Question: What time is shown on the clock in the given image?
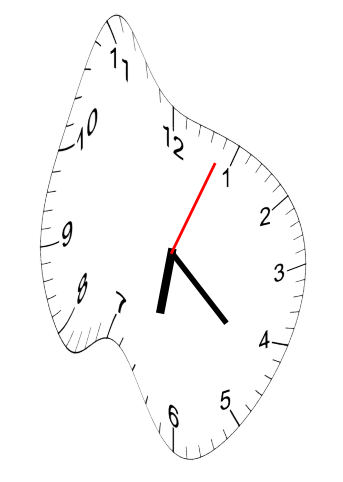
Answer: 06:22:04